Question: OK, I've started doing some Eclipse plugin development.
I've got my own custom icon in the toolbar.
When clicking the icon, I'd like to show the following screen to the user:

I have an 'IProject' object of the Android project I'd like to launch.
Unfortunately, there's no simple 'IProject.launch()' method...
What I've done so far is cloning the ADT source from here
'''
git clone https://android.googlesource.com/platform/sdk
'''
and started copying over all the necessary parts.
There must be an easier solution than this?
Can't I just hand over the launch of the project to Eclipse / ADT Plugin?
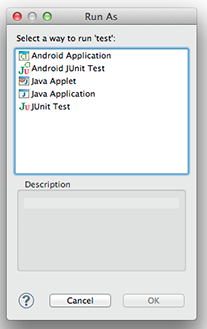
Answer: If you only need to change some of the Java code directly before the user launches the project, you can go an easier route: Just implement an additional <URL>. Then add the nature and the builder to your specific projects. Make sure your new builder is before the other builders in the project builder order, like in the below screenshot
Everything else works like before. That way your plugin is like every other large plugin. E.g. the Android tools also do some magic first and then the normal Java builder is invoked, instead of re-implementing the Java stuff.